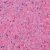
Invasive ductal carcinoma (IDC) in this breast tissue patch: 0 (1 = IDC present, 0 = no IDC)